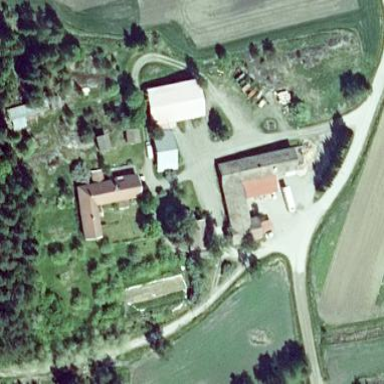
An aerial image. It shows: Farmyard area.